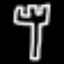
Label: fork